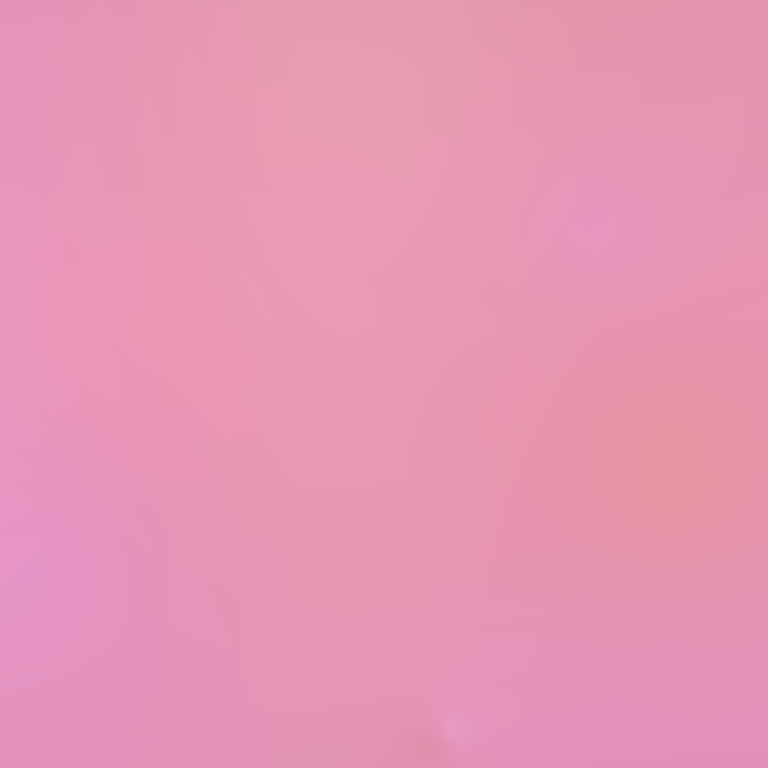
Abstract light effect, smooth gradient from soft pink to light coral, serene atmosphere, diffuse glow, no room, no furniture, no objects.